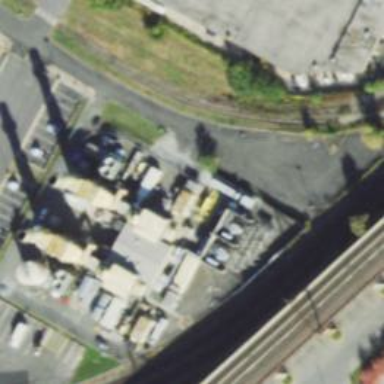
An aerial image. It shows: Gas turbine generator.